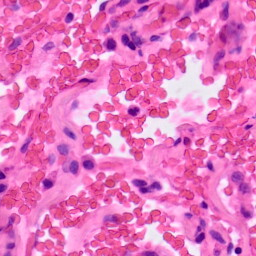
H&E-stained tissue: Lung